Interaction volume radius: 5 \u00c5
Interaction volume height: 15 \u00c5
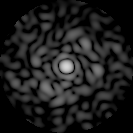
Disorder parameter: 0.793